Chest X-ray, PA view. Patient: 59 years old, sex M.
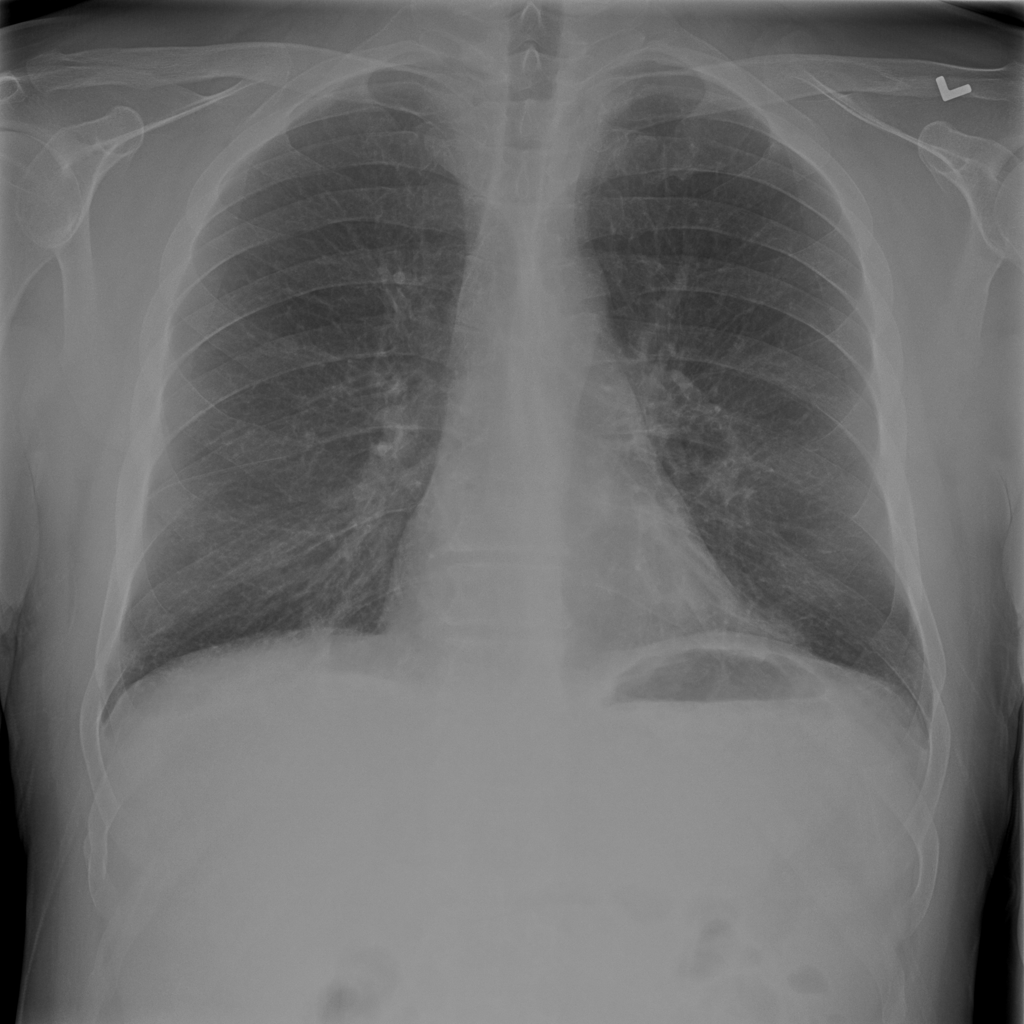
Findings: Atelectasis, Nodule